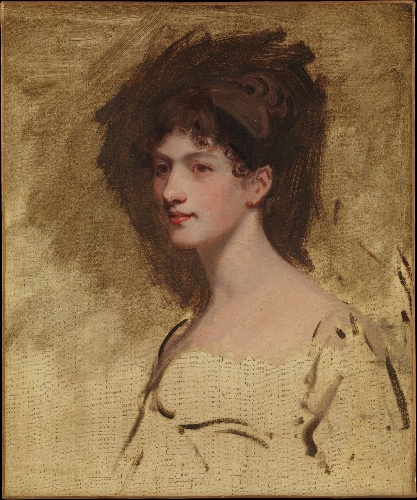
Title: Lady Hester King (died 1873)
Artist: John Hoppner
Artist bio: British, London 1758–1810 London
Date: probably 1805
Object type: Painting
Classification: Paintings
Medium: Oil on canvas
Dimensions: 30 x 25 in. (76.2 x 63.5 cm)
Department: European Paintings
Credit line: Gift of Bernard M. Baruch, in memory of his wife, Annie Griffen Baruch, 1959
Accession year: 1959
Repository: Metropolitan Museum of Art, New York, NY
Tags: Portraits|Women